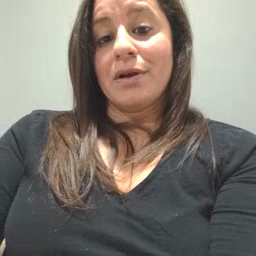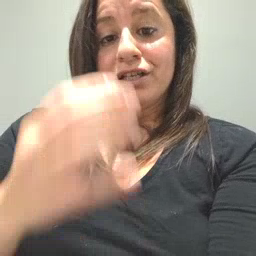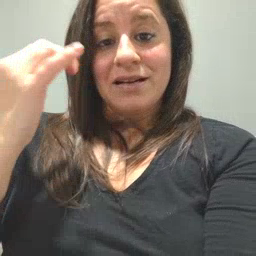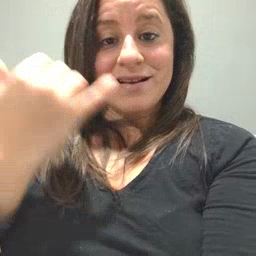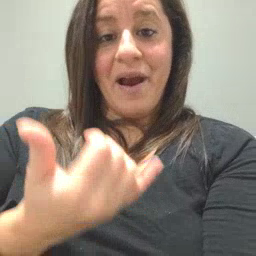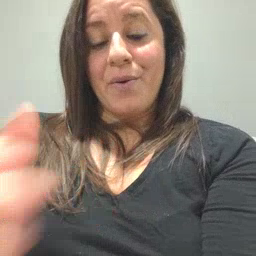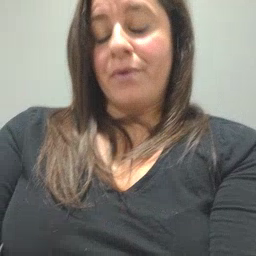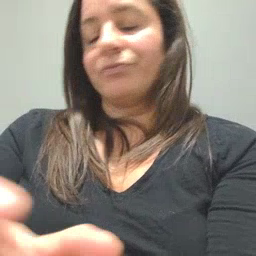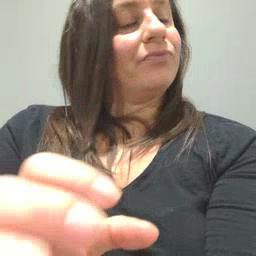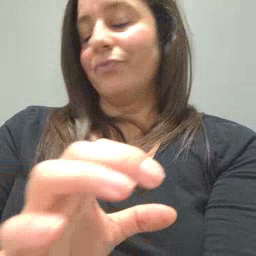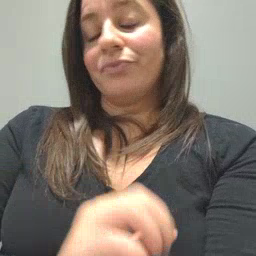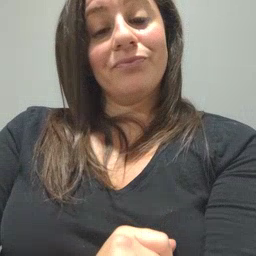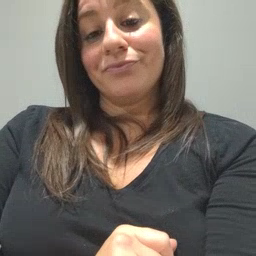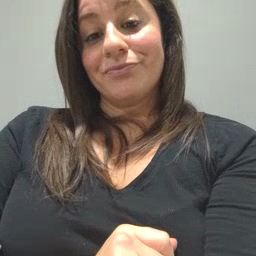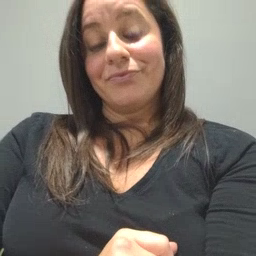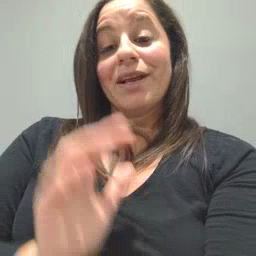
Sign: snow